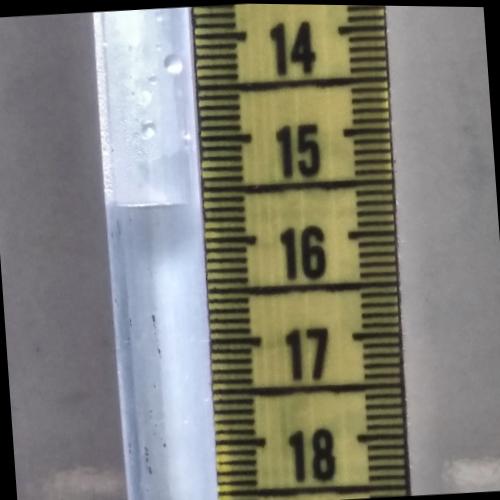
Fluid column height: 15.6 cm